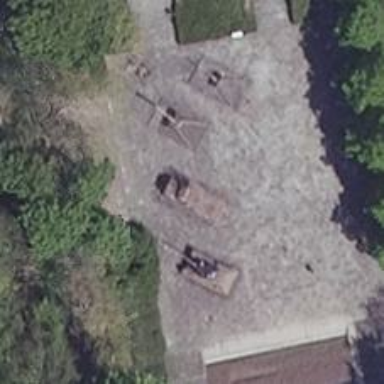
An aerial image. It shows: Historic cannon.